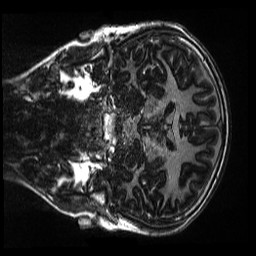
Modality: MP2RAGE
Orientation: coronal
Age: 11
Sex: male
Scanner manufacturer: siemens
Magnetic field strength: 3 T
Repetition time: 4 s
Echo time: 0.00303 s